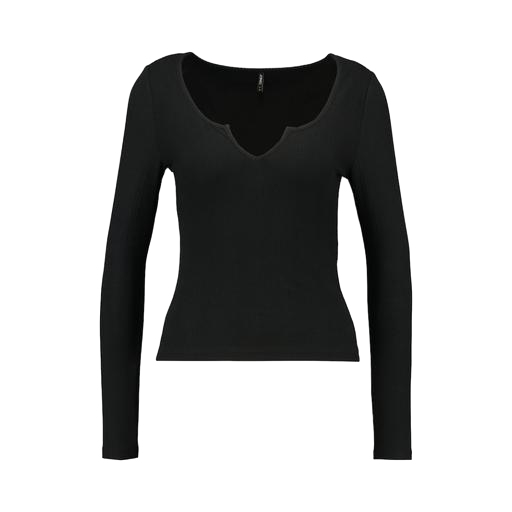
black henley long-sleeved ribbed-jersey top, long-sleeve t-shirt only macy, black v-neck top only macy, white background